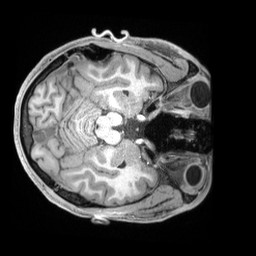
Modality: T1w
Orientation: axial
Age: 21
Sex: male
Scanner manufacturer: siemens
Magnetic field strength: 3 T
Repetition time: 2.4 s
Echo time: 0.00226 s